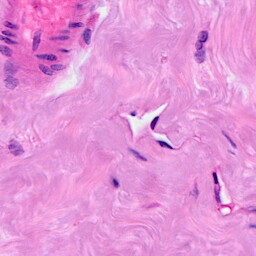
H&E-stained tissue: Breast